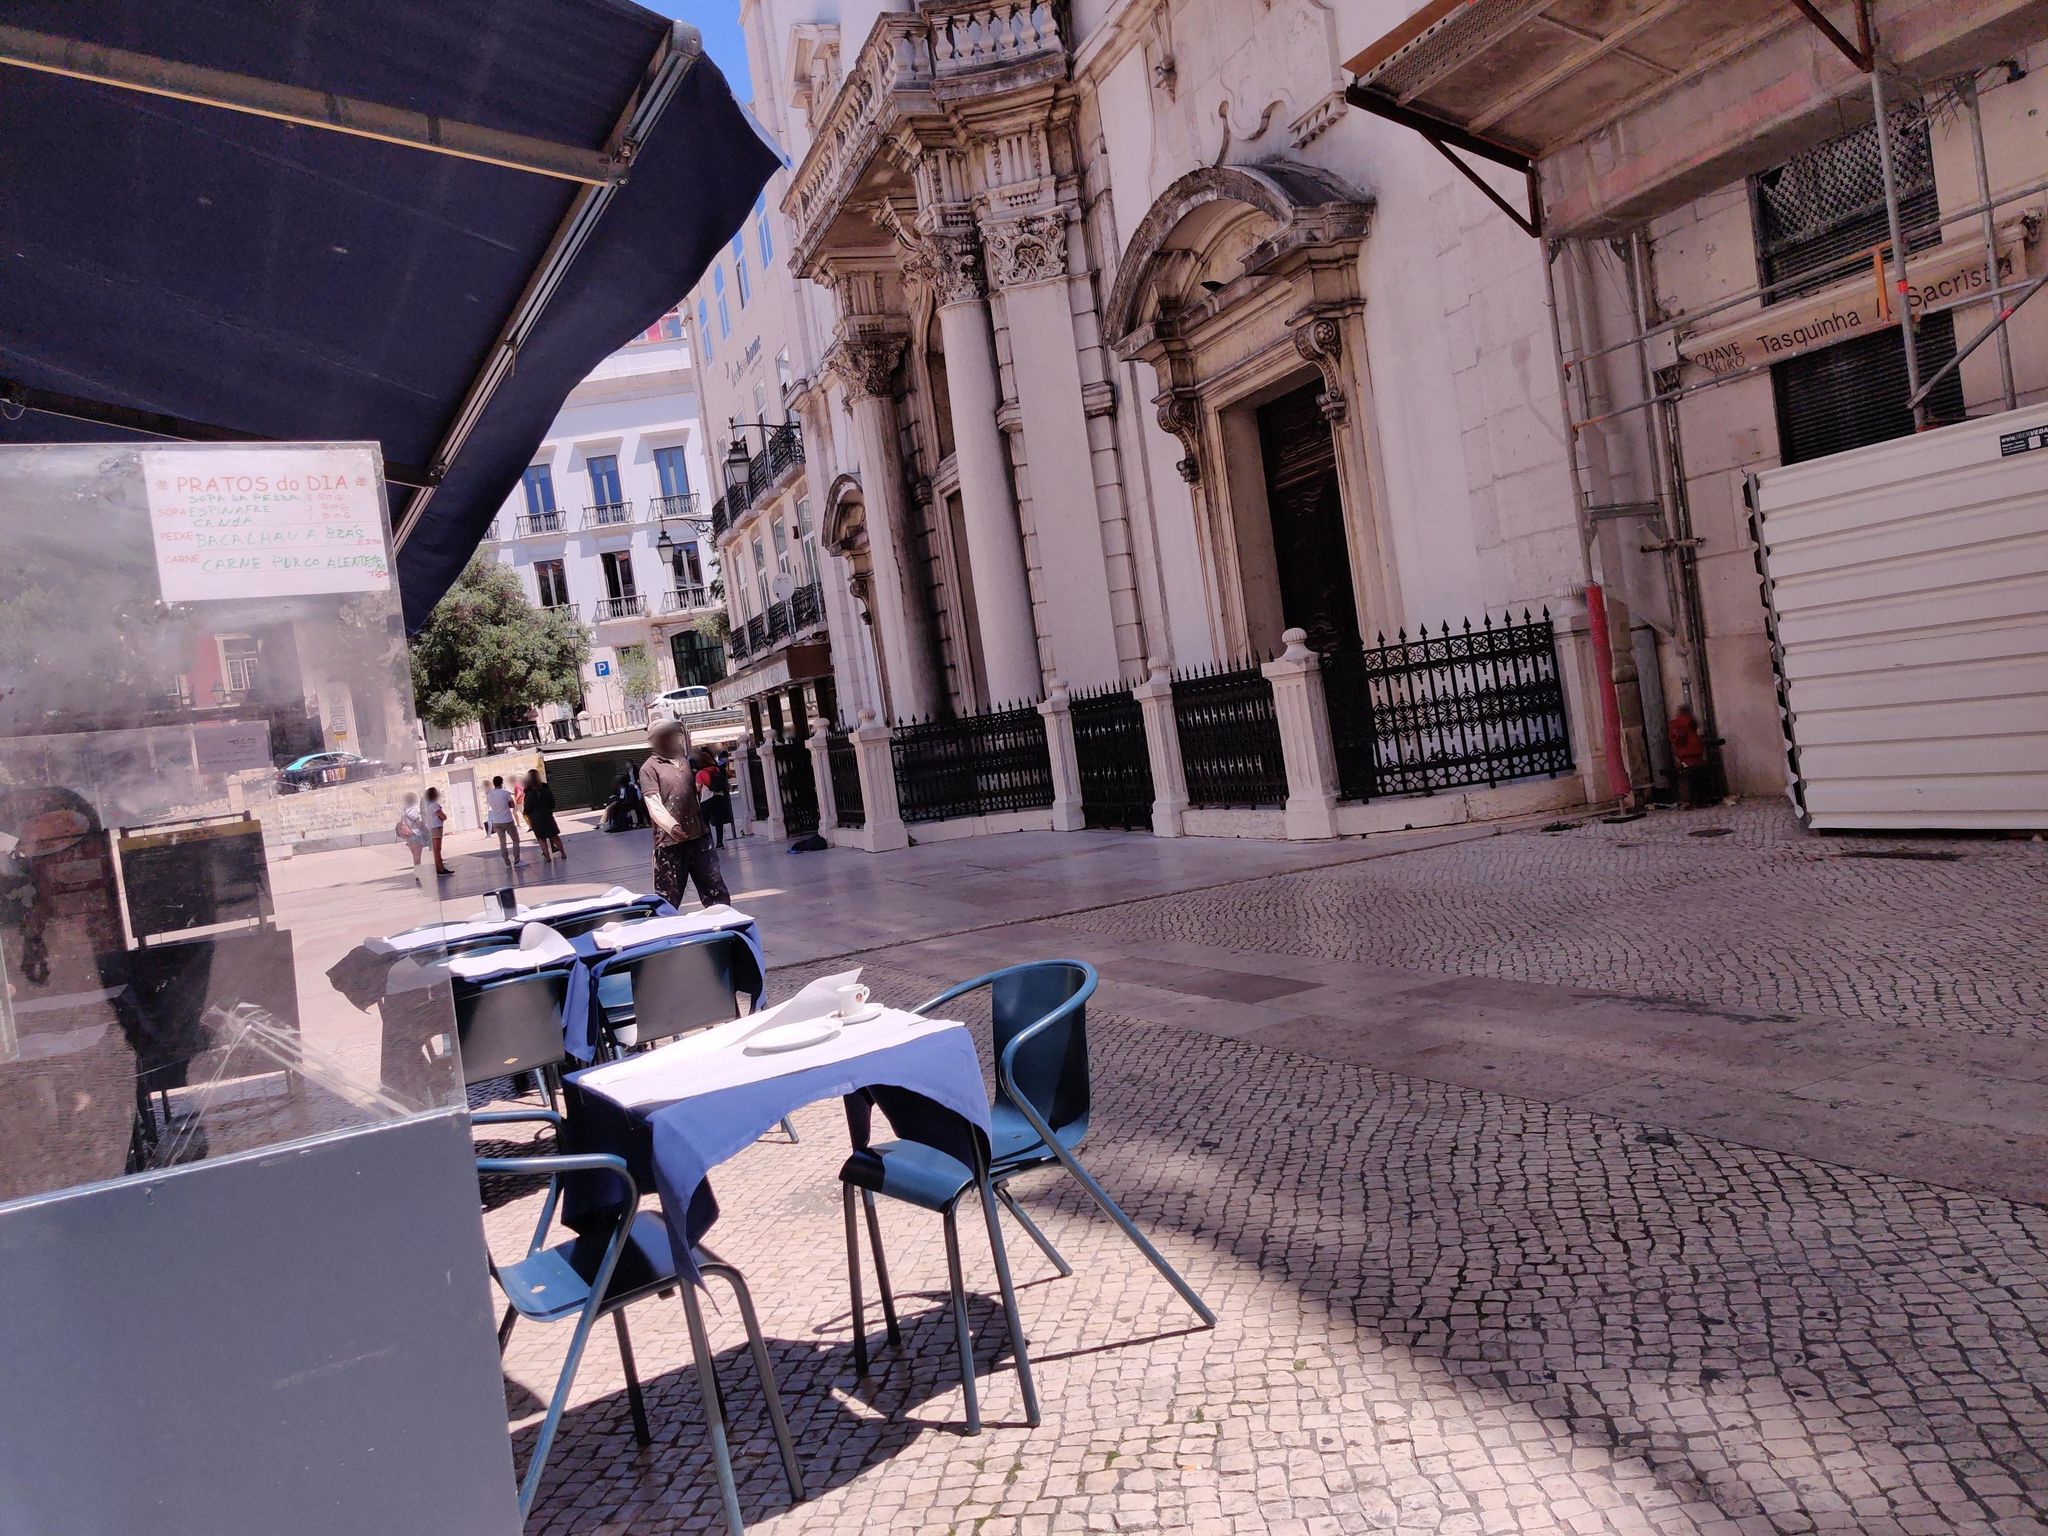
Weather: clear
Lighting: day
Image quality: good
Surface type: walking surface
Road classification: pedestrian, footway
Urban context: urban centre
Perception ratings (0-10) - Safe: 0.72, Lively: 9.77, Beautiful: 3.68, Boring: 8.02, Depressing: 5.11, Wealthy: 7.94